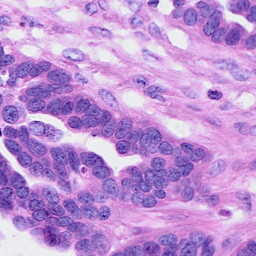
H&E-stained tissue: Ovarian